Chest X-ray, PA view. Patient: 65 years old, sex F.
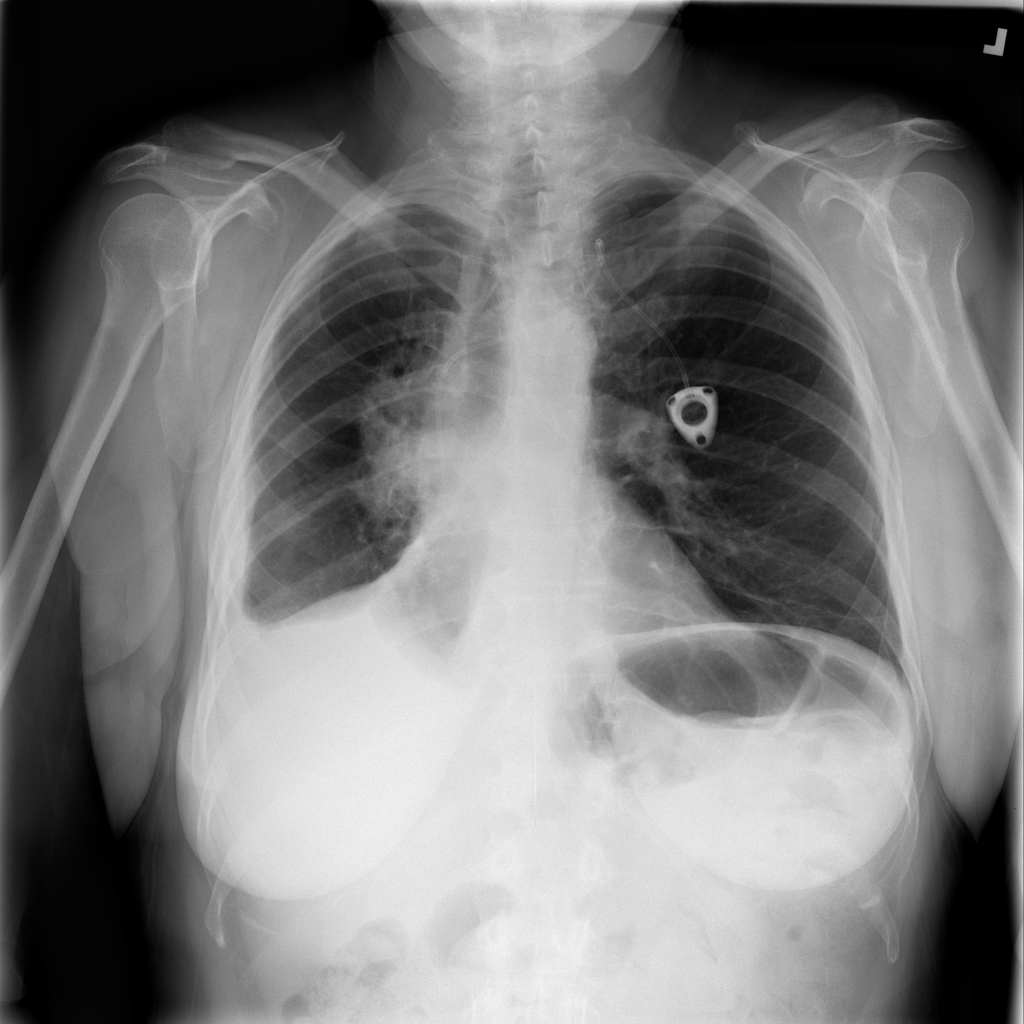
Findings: Effusion, Infiltration